Aerial crown-view tile of a tropical tree (Barro Colorado Island, Panama), acquired 20250414:
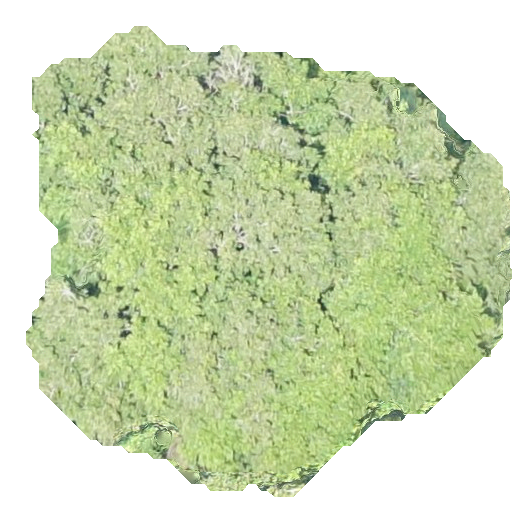
Species: Prioria copaifera
GBIF accepted scientific name: Prioria copaifera
Crown area: 252.831 m²